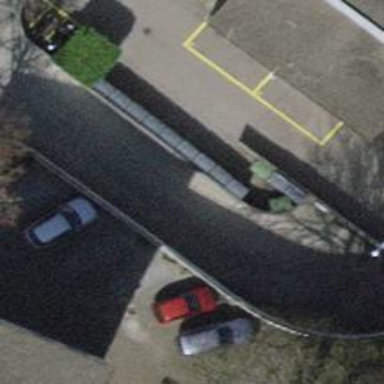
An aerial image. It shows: Parking aisle made of paving stones.